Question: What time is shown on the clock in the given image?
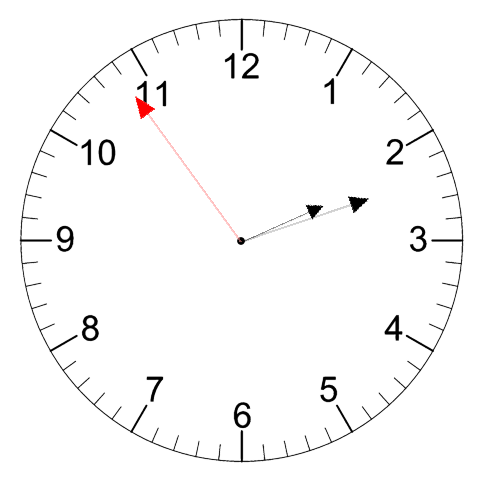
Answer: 02:11:54